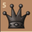
Piece: bQ